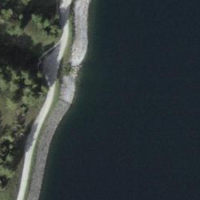
EUNIS habitat code: 14
Species observed at this site:
Calluna vulgaris